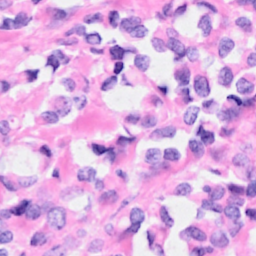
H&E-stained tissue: Breast